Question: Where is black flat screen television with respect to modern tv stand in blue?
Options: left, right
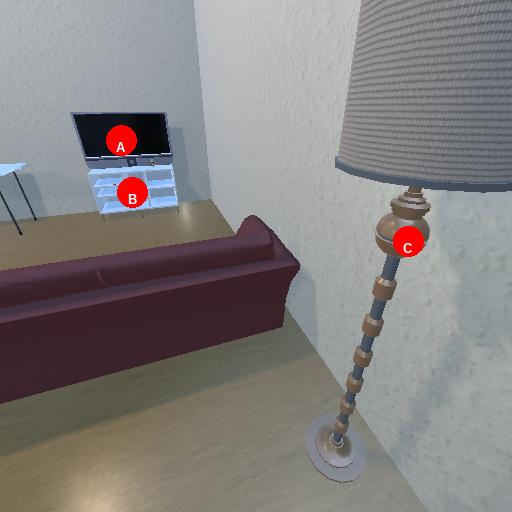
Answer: left